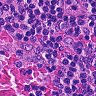
Metastatic tissue present: no